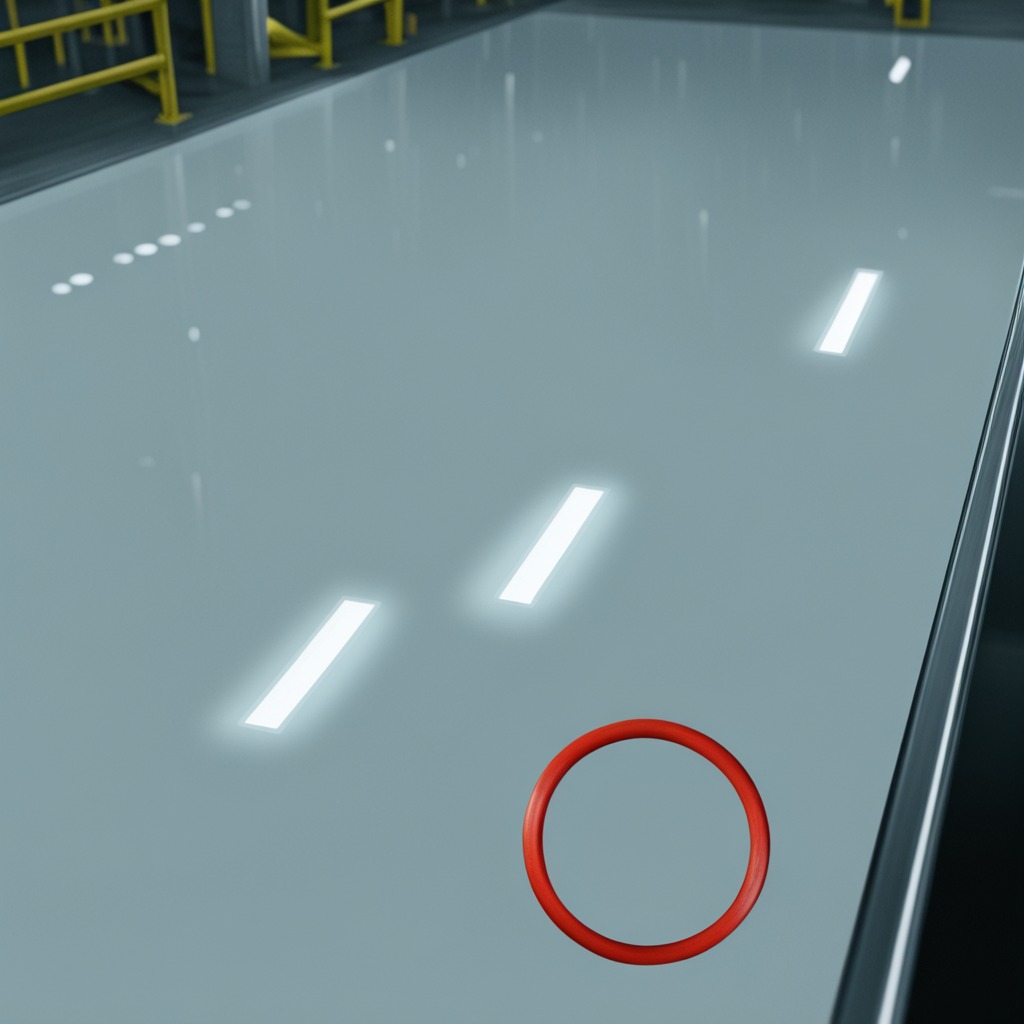
A rubber O-ring is lying on a high-gloss table in a ship maintenance bay industrial lighting.